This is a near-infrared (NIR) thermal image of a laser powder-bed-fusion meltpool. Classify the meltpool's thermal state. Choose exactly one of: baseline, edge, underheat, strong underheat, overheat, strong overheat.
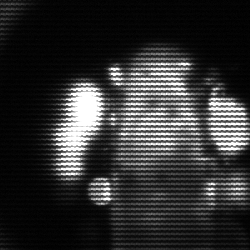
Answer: strong underheat